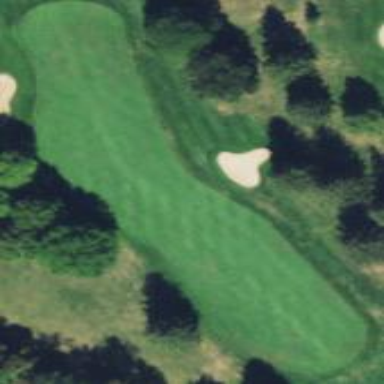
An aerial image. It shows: Grassy area designated as golf fairway.